Field crop: maize
Growth stage: 1
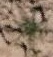
Species: salsola